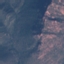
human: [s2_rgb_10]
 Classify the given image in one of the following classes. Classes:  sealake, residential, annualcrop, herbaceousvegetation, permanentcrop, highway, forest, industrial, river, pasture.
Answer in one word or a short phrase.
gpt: HerbaceousVegetation